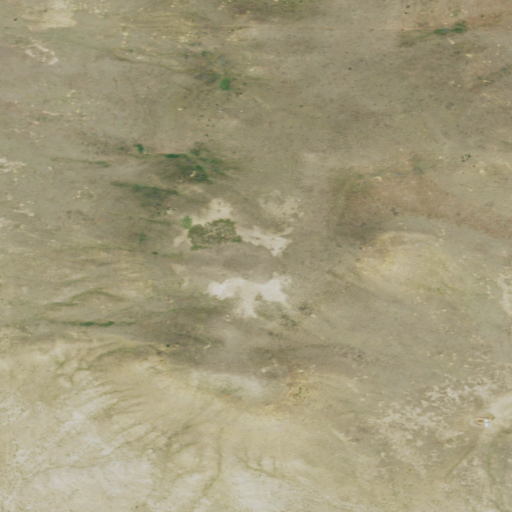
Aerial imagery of mountain in Montana named Tea Kettle Butte containing grassland and shrub